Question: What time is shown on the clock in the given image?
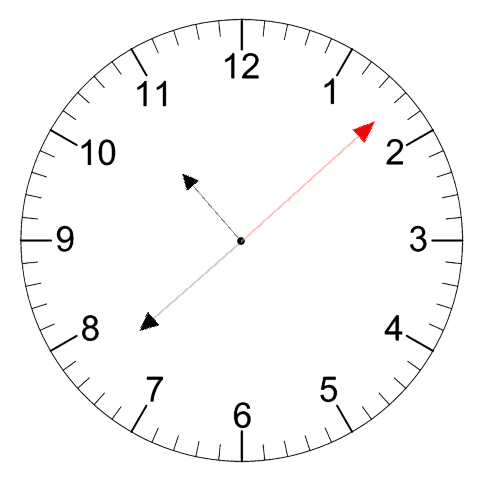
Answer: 10:38:08